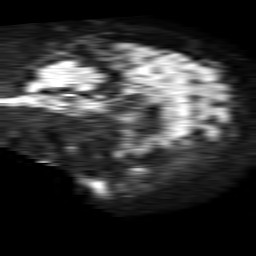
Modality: TRACE
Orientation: sagittal
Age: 66
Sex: male
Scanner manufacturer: philips
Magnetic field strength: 1.5 T
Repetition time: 4.6 s
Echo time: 0.09059 s